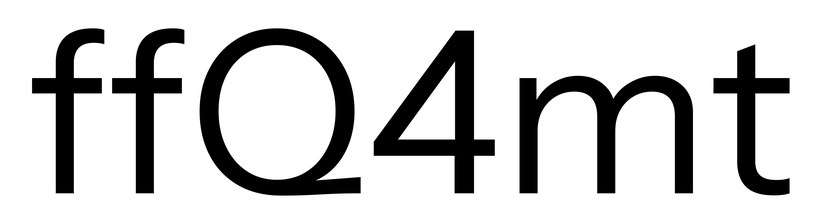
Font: InstrumentSans_Regular